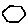
Label: hexagon